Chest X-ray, AP view. Patient: 45 years old, sex F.
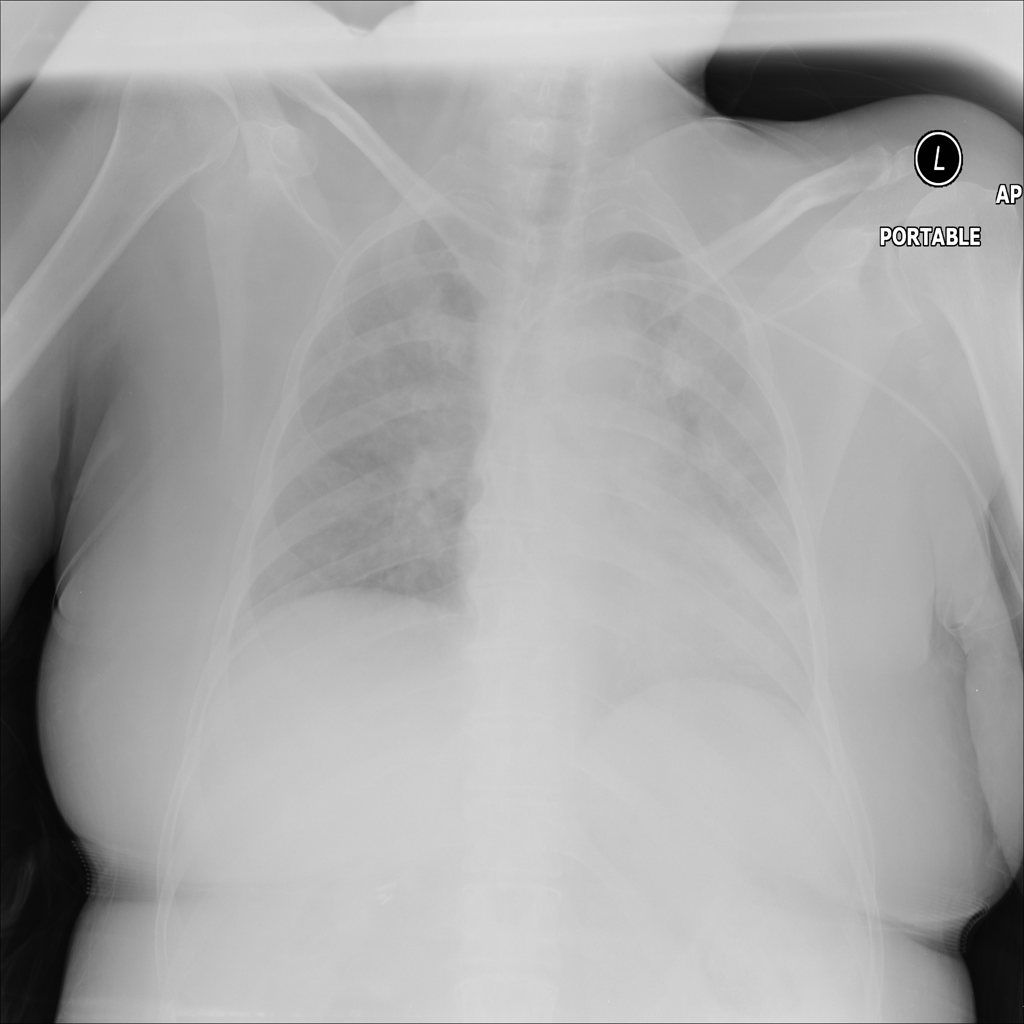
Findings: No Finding